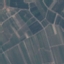
Land use / land cover class: PermanentCrop